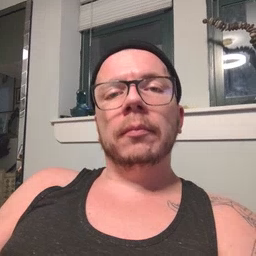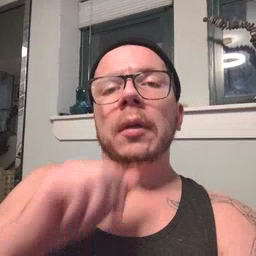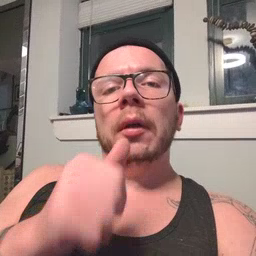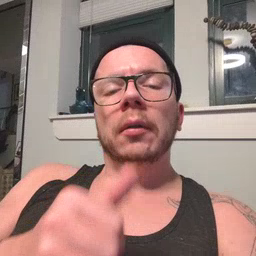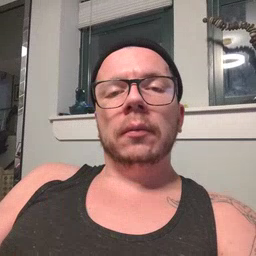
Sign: not